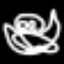
Label: frog